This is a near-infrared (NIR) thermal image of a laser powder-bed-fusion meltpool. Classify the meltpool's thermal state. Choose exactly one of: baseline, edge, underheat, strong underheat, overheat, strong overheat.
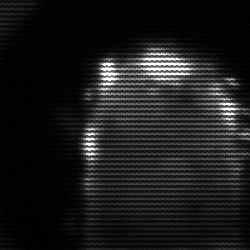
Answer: baseline